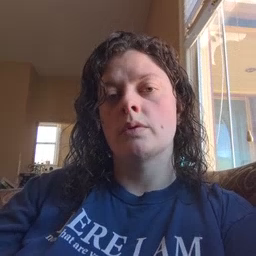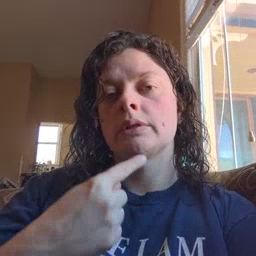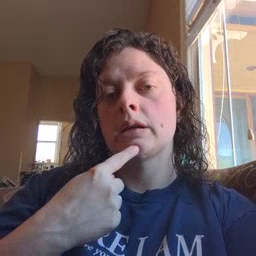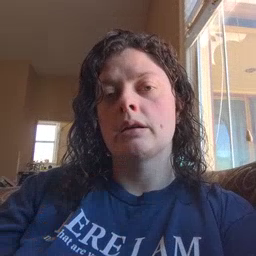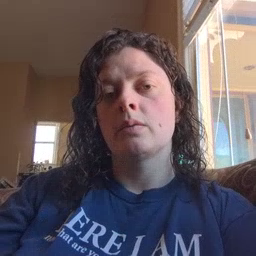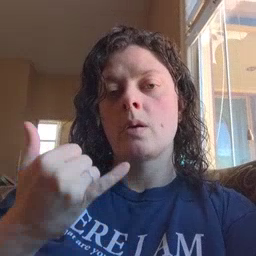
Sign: say